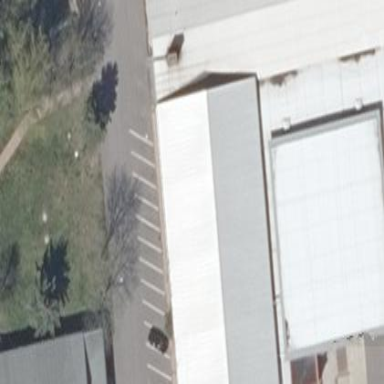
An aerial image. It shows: Warehouse.